【题型】填空题　【知识点】平面几何　【难度】medium
(2025·上海嘉定·一模) 平行于梯形两底的直线截梯形的两腰，当两交点分别是两腰的黄金分割点时，我们称这条线段是梯形的“黄金分割线”。如图，在梯形 \(ABCD\) 中，\(AD \parallel BC\)，\(AD = 6\)，\(BC = 10\)，点 \(E\)、\(F\) 分别在边 \(AB\)、\(CD\) 上（\(AE > BE\)），如果 \(EF\) 是梯形 \(ABCD\) 的“黄金分割线”，那么 \(EF = \underline{\quad\quad}\).

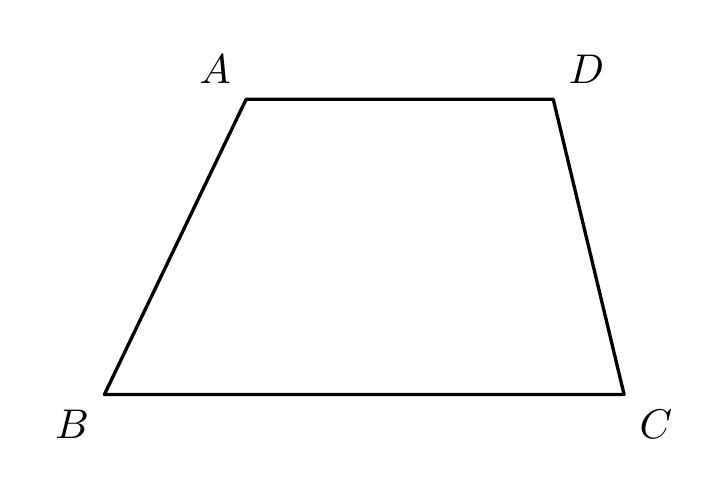
【解答】
【答案】\(2\sqrt{5} + 4\)

【知识点】利用平行四边形的判定与性质求解、相似三角形的判定与性质综合、黄金分割

【分析】
本题考查黄金分割，相似三角形的判定和性质，过点 \(A\) 作 \(AG \parallel CD\) 交 \(EF\) 于点 \(H\)，证明 \(\triangle AEH \backsim \triangle ABG\)，得到 \(\frac{EH}{BG} = \frac{AE}{AB}\)，求出 \(EH\) 的长，利用 \(EF = EH + HF\) 求出 \(EF\) 的长即可.

【详解】
解：过点 \(A\) 作 \(AG \parallel CD\) 交 \(EF\) 于点 \(H\)，

\(\because EF\) 是梯形 \(ABCD\) 的“黄金分割线”,

\(\therefore AD \parallel BC \parallel EF\)，\(\frac{AE}{AB} = \frac{\sqrt{5}-1}{2}\),

\(\therefore\) 四边形 \(ADFH\)，\(ADCG\) 均为平行四边形,

\(\therefore HF = CG = AD = 6\),

\(\therefore BG = BC - CG = 4\).

\(\because AG \parallel CD\),

\(\therefore \triangle AEH \backsim \triangle ABG\),

\(\therefore \frac{EH}{BG} = \frac{AE}{AB} = \frac{\sqrt{5}-1}{2}\),

\(\therefore EH = 2\sqrt{5} - 2\),

\(\therefore EF = EH + HF  = 2\sqrt{5} + 4\)；

故答案为：\(2\sqrt{5} + 4\).

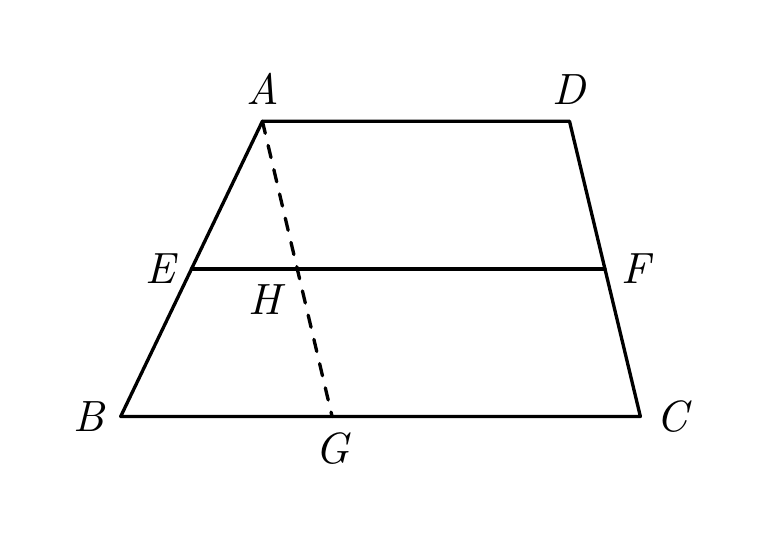